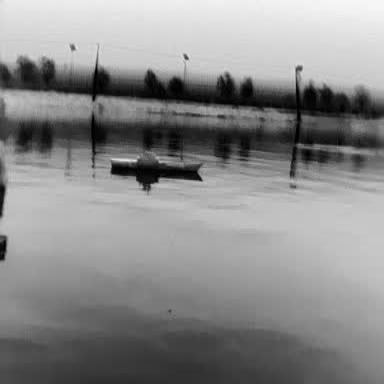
There is a warship in the infrared image.